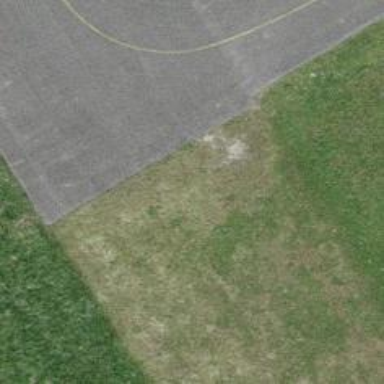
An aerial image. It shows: Asphalt runway at the airport.